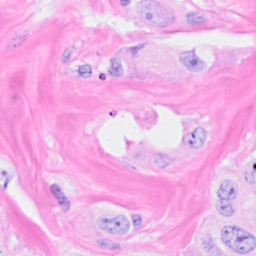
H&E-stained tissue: Breast